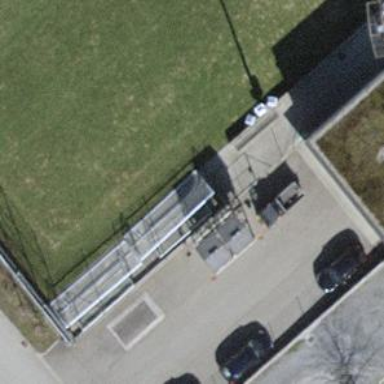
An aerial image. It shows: Bicycle parking facility.